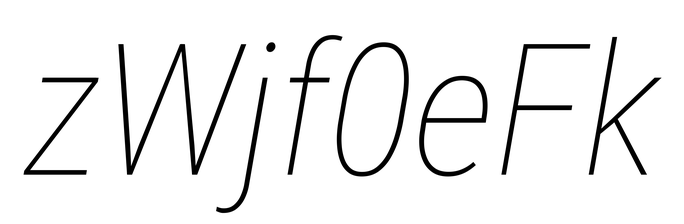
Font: Roboto-Italic_Condensed_Thin_Italic